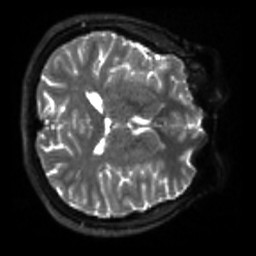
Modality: sbref
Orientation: axial
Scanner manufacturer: siemens
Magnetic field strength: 3 T
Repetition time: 4 s
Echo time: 0.0594 s